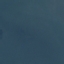
Label: SeaLake